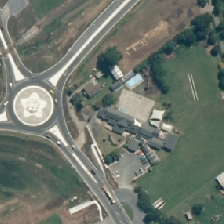
Land cover: urban_build_up